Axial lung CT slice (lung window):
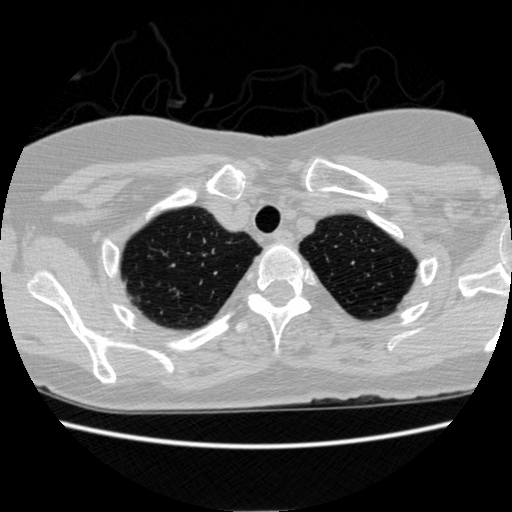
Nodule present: no